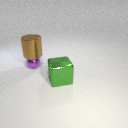
small purple metal sphere below large brown metal cylinder